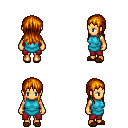
a pixel art fantasy rpg character, female body template, human, tanned skin, teal tunic, red pants, dark blonde unkempt hairstyle, brown slippers, four views (front, back, left, right), 2x2 character sprite sheet, small pixel art, hard edges, no anti-aliasing